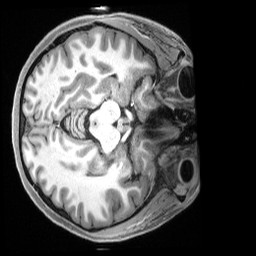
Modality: T1w
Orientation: axial
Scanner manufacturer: siemens
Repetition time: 2.5 s
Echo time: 0.00231 s